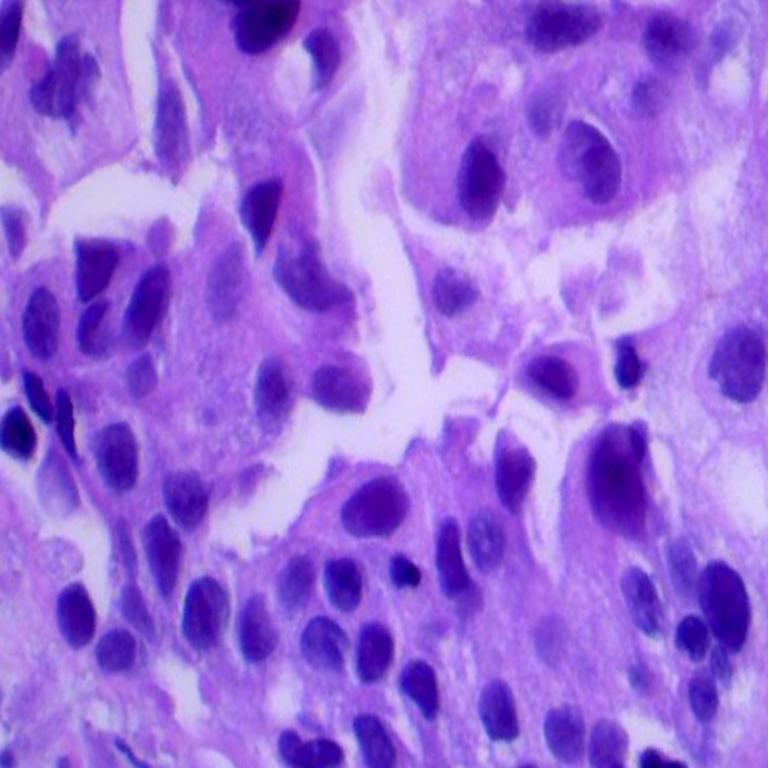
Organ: lung
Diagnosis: adenocarcinomas